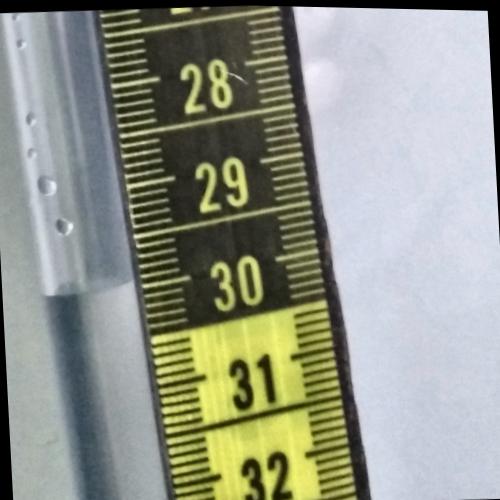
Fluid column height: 29.9 cm